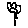
Label: flower